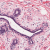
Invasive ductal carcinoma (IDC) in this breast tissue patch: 0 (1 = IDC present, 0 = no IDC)